Field crop: maize
Growth stage: 2
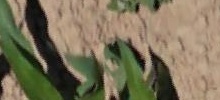
Species: maize